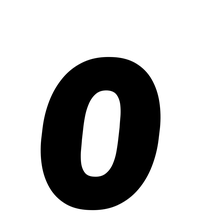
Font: Roboto-Italic_Condensed_ExtraBold_Italic